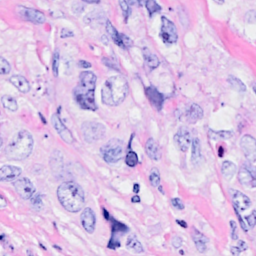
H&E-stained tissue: Breast